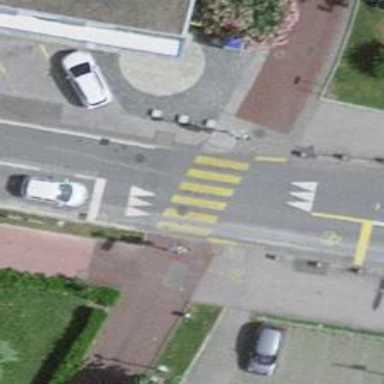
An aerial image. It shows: Zebra crossing controlled by traffic signals with zebra markings.